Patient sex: M
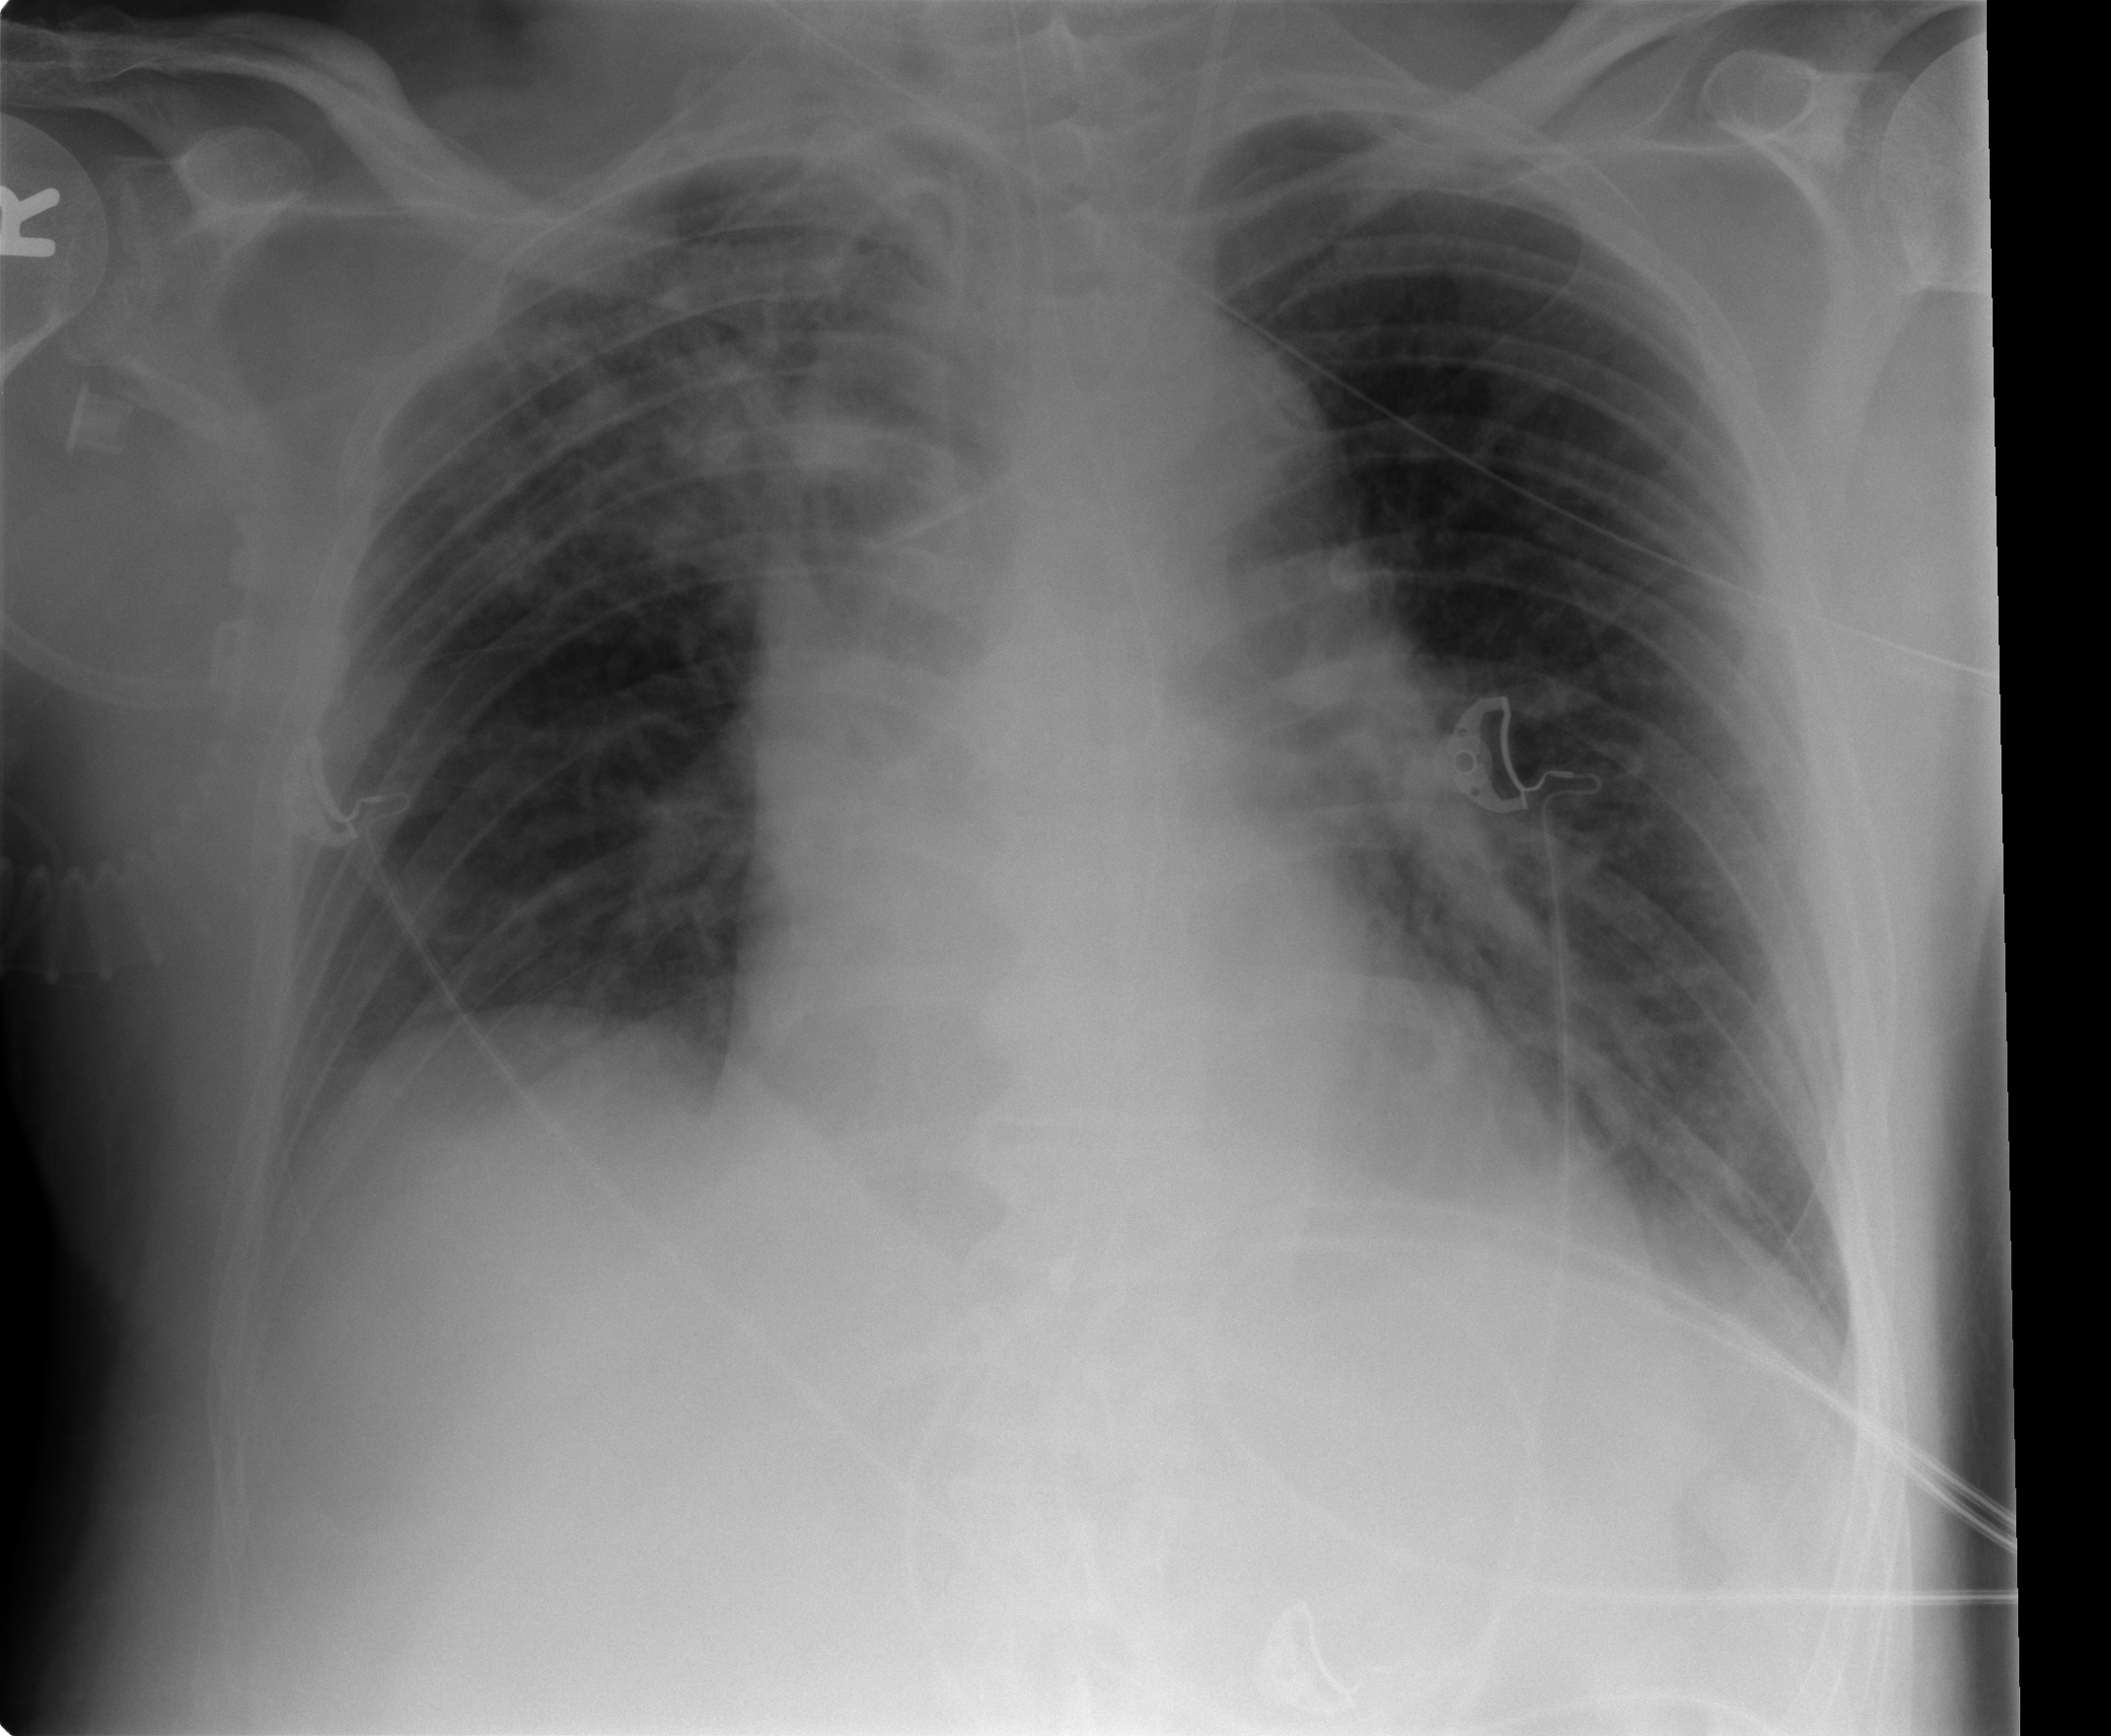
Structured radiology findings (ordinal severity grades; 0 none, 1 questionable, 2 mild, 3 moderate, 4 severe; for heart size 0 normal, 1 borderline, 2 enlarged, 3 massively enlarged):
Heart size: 0
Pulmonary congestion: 1
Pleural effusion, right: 0
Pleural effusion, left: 0
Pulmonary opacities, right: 2
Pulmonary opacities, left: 0
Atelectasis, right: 2
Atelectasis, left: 2